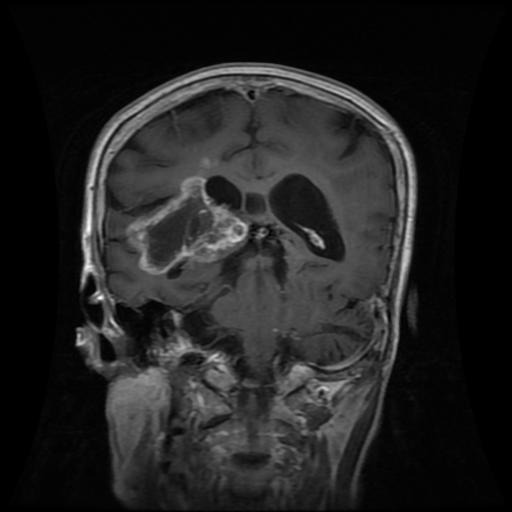
Label: glioma